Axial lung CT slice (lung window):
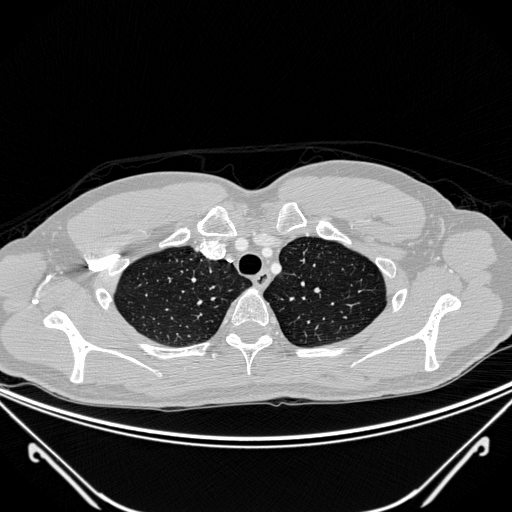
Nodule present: no